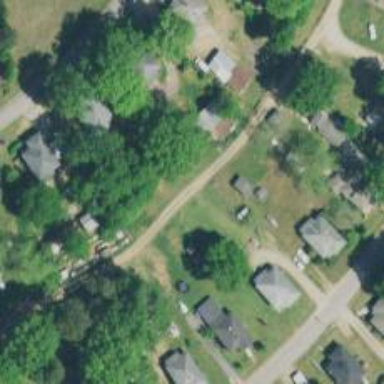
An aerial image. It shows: Alley classified as service road.